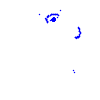
Particle: kaon